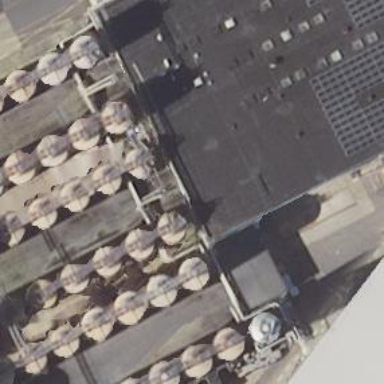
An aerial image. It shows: Storage tank with man-made structure.